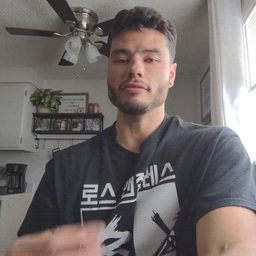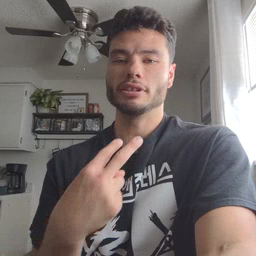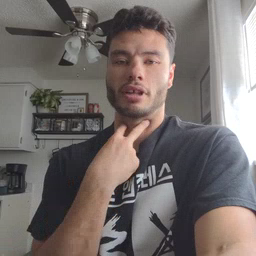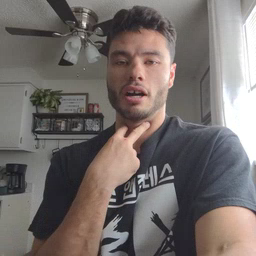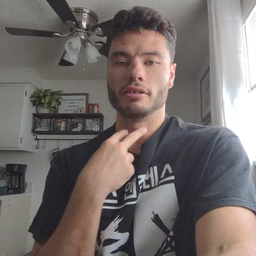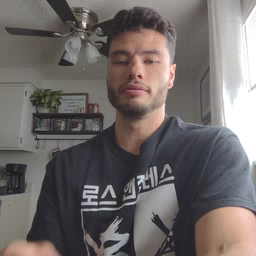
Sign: stuck